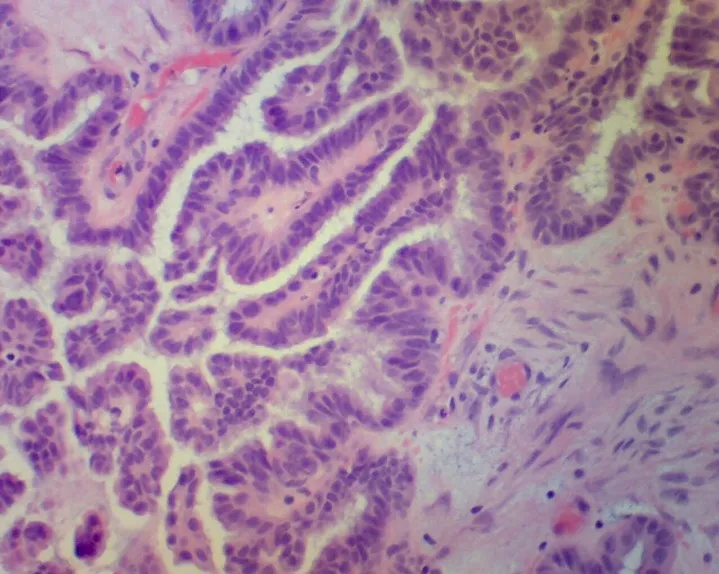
H+E stained sections of right ovary showing borderline serous tumor. Courtesy of Dr. Sybil Irwin, Department of Pathology, Moses Taylor Hospital, Scranton, PA.
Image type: pathology (h&e)